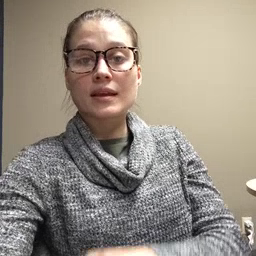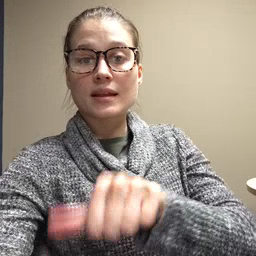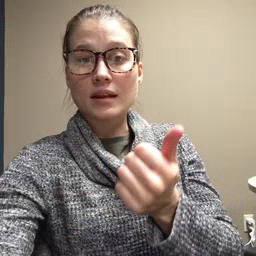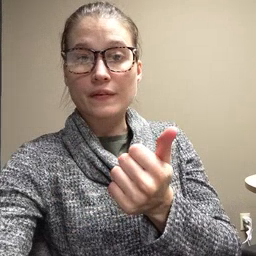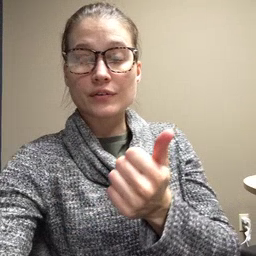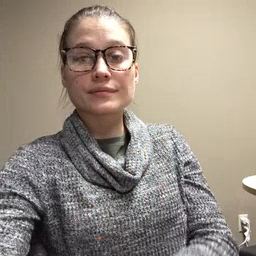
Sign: another